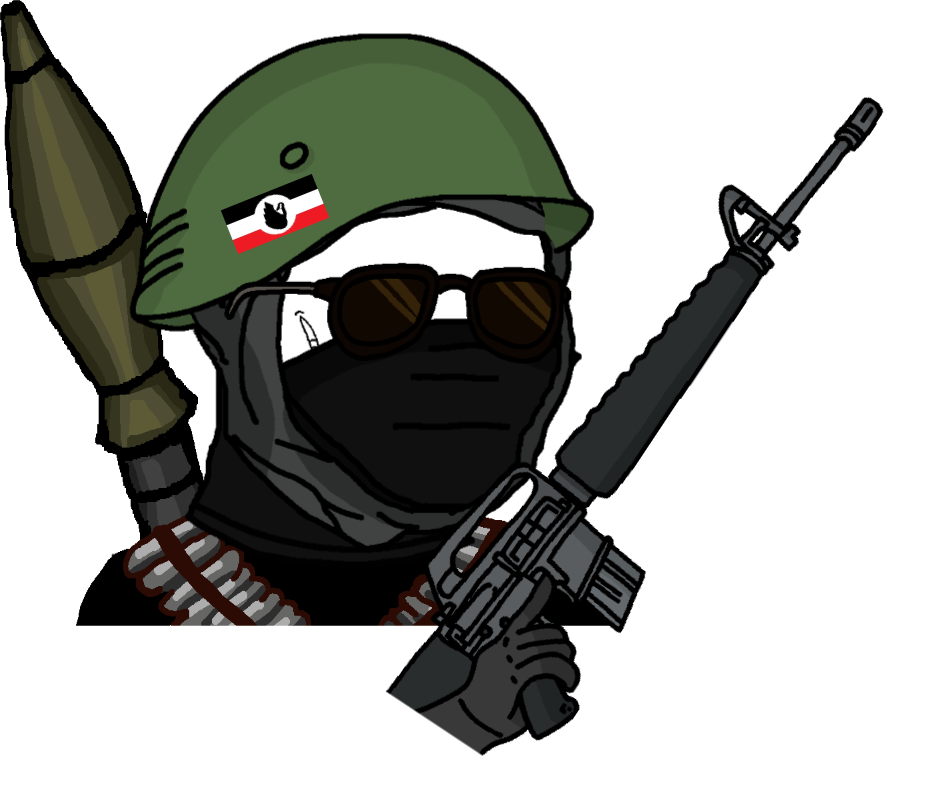
Label: 5_Oomer